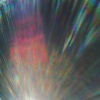
Label: sunburn